Question: I'm trying to put original counts into a barplot, but it's always messy:
'''
set.seed(123)
c<-c(2, 3.5, 5, 7.9, 8.8, 12.3)
x<-sample(c, 100, replace=T)
barplot(table(x))
text(c, table(x)+2, labels=as.character(table(x)))
'''

Would somebody have some suggestions?
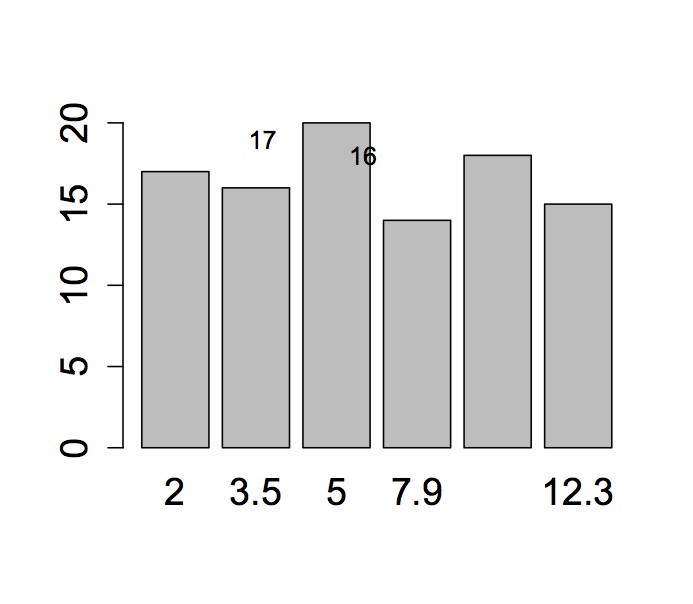
Answer: You just need to make sure that 'ylim' is large enough such that none of the text will be placed outside of the plot area, and then you need the positions of the middle of bars and make sure to place the text there.
'''
set.seed(123)
origin <-c(2, 3.5, 5, 7.9, 8.8, 12.3)
x<-sample(origin, 100, replace=T)
b<-barplot(table(x),ylim=c(0,22))
text(x=b, y= table(x)+1, labels=as.character(table(x)))
'''